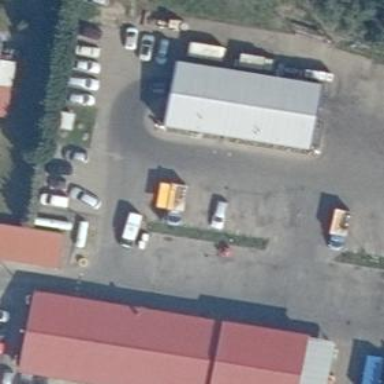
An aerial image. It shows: Commercial area.